Field crop: maize
Growth stage: 2
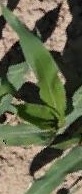
Species: maize